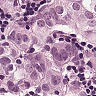
Metastatic tissue present: yes